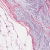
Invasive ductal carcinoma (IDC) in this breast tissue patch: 0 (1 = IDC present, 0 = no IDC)